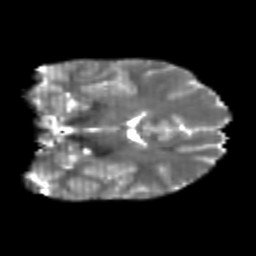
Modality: T2w
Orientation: coronal
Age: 20
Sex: male
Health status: healthy
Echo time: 0.074 s